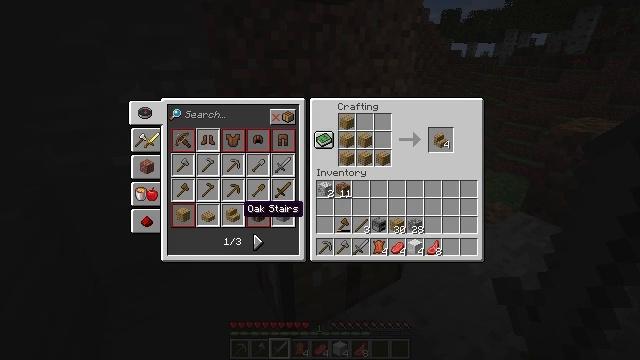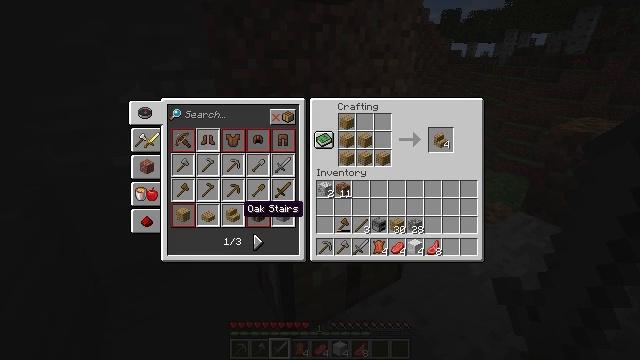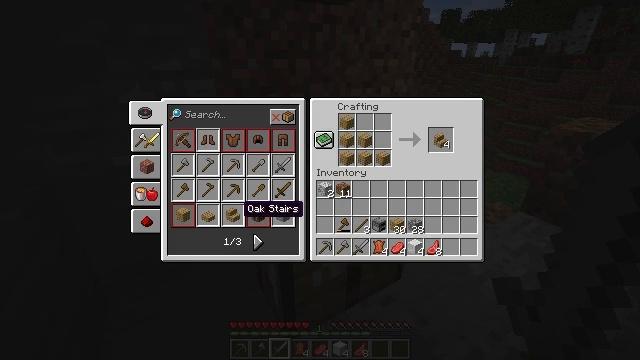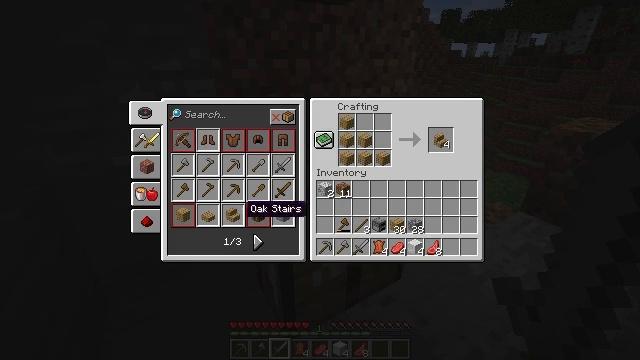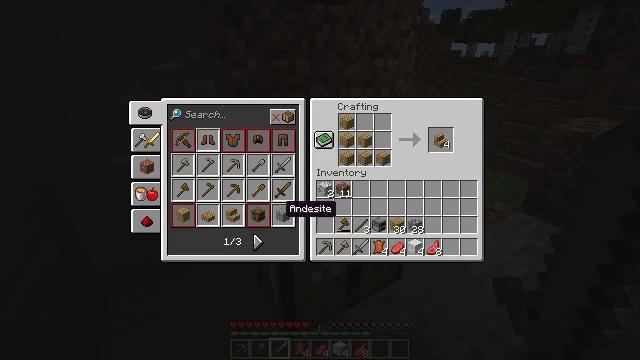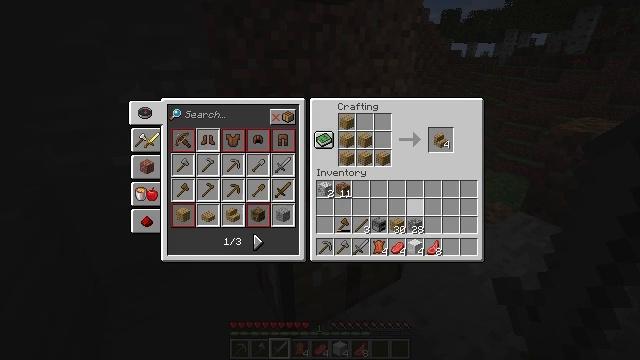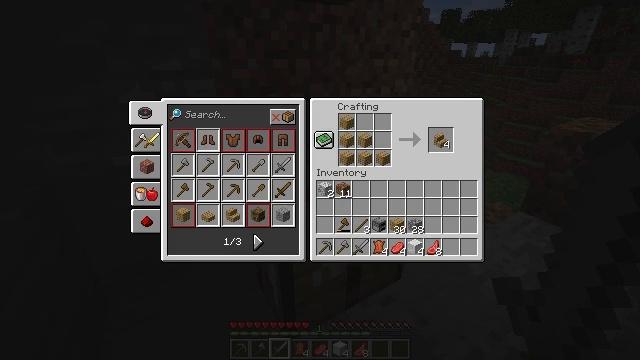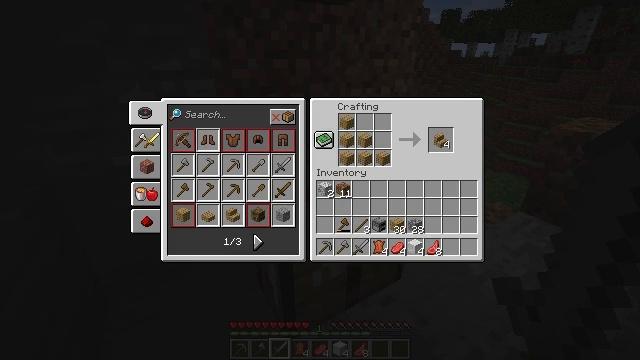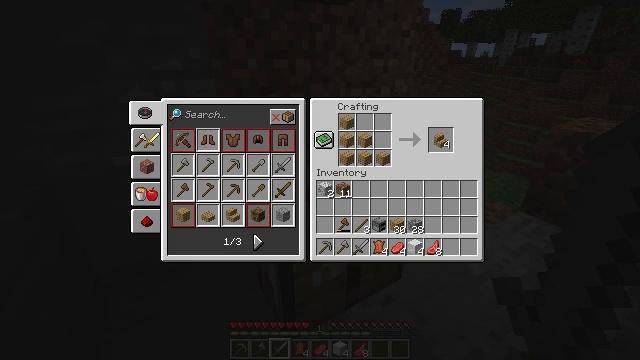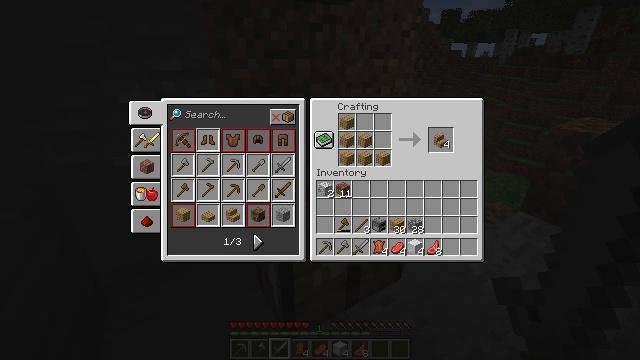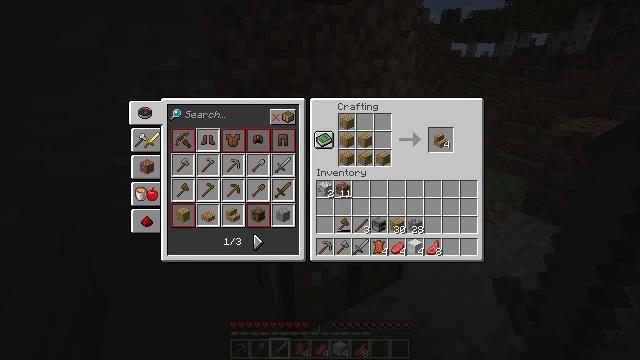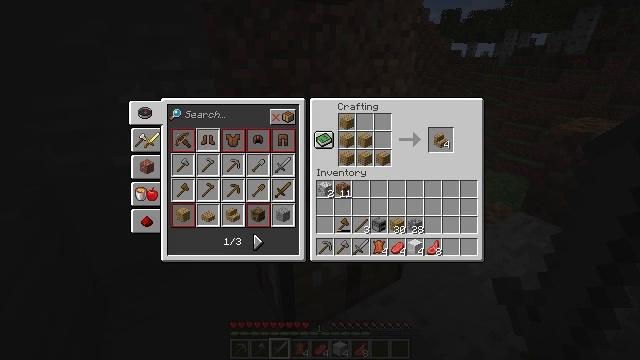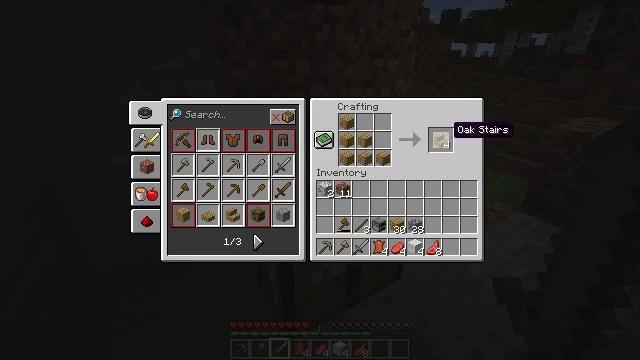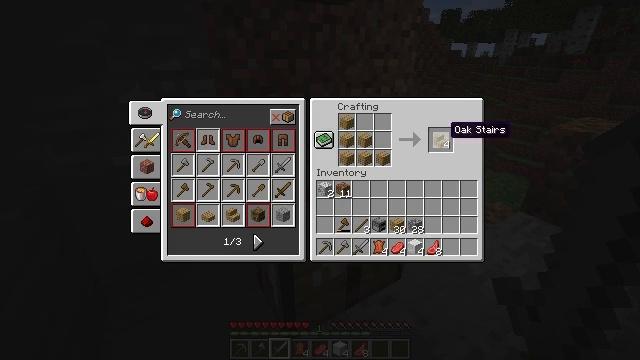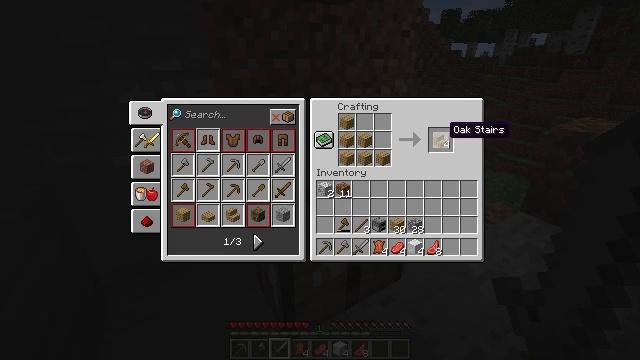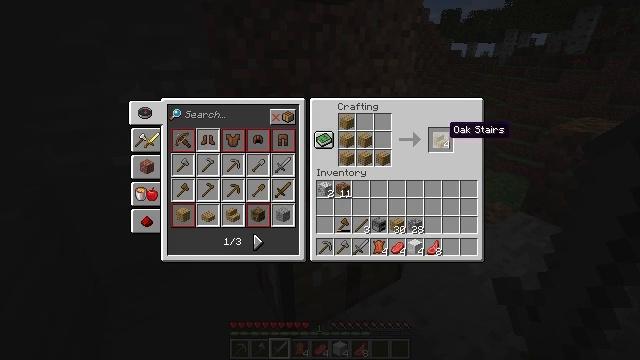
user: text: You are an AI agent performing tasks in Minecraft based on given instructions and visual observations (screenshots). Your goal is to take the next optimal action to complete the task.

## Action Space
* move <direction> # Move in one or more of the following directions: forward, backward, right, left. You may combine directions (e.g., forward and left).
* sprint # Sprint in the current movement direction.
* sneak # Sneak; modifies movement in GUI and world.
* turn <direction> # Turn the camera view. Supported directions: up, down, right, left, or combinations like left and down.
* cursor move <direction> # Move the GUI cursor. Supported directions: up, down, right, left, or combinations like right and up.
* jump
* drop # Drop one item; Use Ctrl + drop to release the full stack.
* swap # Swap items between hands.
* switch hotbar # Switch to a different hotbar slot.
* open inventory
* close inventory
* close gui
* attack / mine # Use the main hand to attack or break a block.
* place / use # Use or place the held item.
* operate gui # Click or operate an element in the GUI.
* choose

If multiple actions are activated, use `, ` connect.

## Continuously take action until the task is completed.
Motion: motion action
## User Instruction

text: Use leather in the crafting table to make leather boots.
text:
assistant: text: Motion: no_op
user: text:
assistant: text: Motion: no_op
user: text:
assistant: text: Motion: no_op
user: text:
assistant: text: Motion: cursor move right
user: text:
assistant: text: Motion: cursor move right and up
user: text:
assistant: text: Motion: cursor move right and up
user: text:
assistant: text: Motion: cursor move right
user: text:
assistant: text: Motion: no_op
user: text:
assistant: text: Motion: no_op
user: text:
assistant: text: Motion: cursor move left and up
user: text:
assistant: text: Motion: cursor move left and up
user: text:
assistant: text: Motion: cursor move left and up
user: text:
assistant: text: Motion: cursor move left
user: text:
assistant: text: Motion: no_op
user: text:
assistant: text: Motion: no_op
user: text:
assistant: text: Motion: no_op
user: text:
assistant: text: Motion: no_op
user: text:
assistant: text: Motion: no_op
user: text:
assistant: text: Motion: cursor move left
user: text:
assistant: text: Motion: cursor move left
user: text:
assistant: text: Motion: no_op
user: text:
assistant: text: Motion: no_op
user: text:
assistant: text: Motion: no_op
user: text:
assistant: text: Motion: no_op
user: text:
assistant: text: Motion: no_op
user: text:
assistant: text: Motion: no_op
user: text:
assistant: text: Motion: no_op
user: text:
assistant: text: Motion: cursor move down
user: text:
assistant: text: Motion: cursor move down
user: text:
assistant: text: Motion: no_op